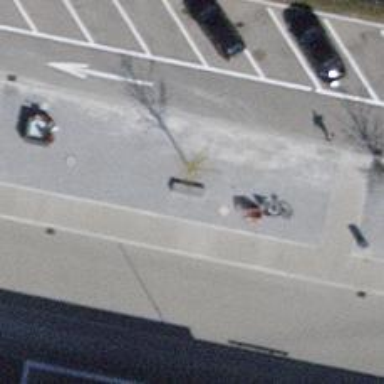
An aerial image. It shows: Concrete bench.